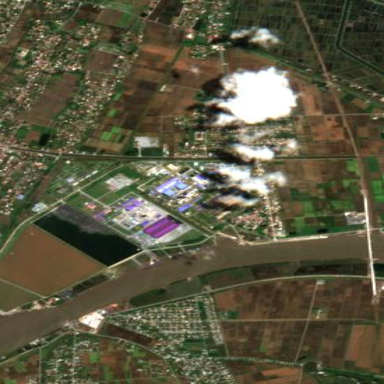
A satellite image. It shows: Industrial area with coal power plant generating electricity.